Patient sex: F
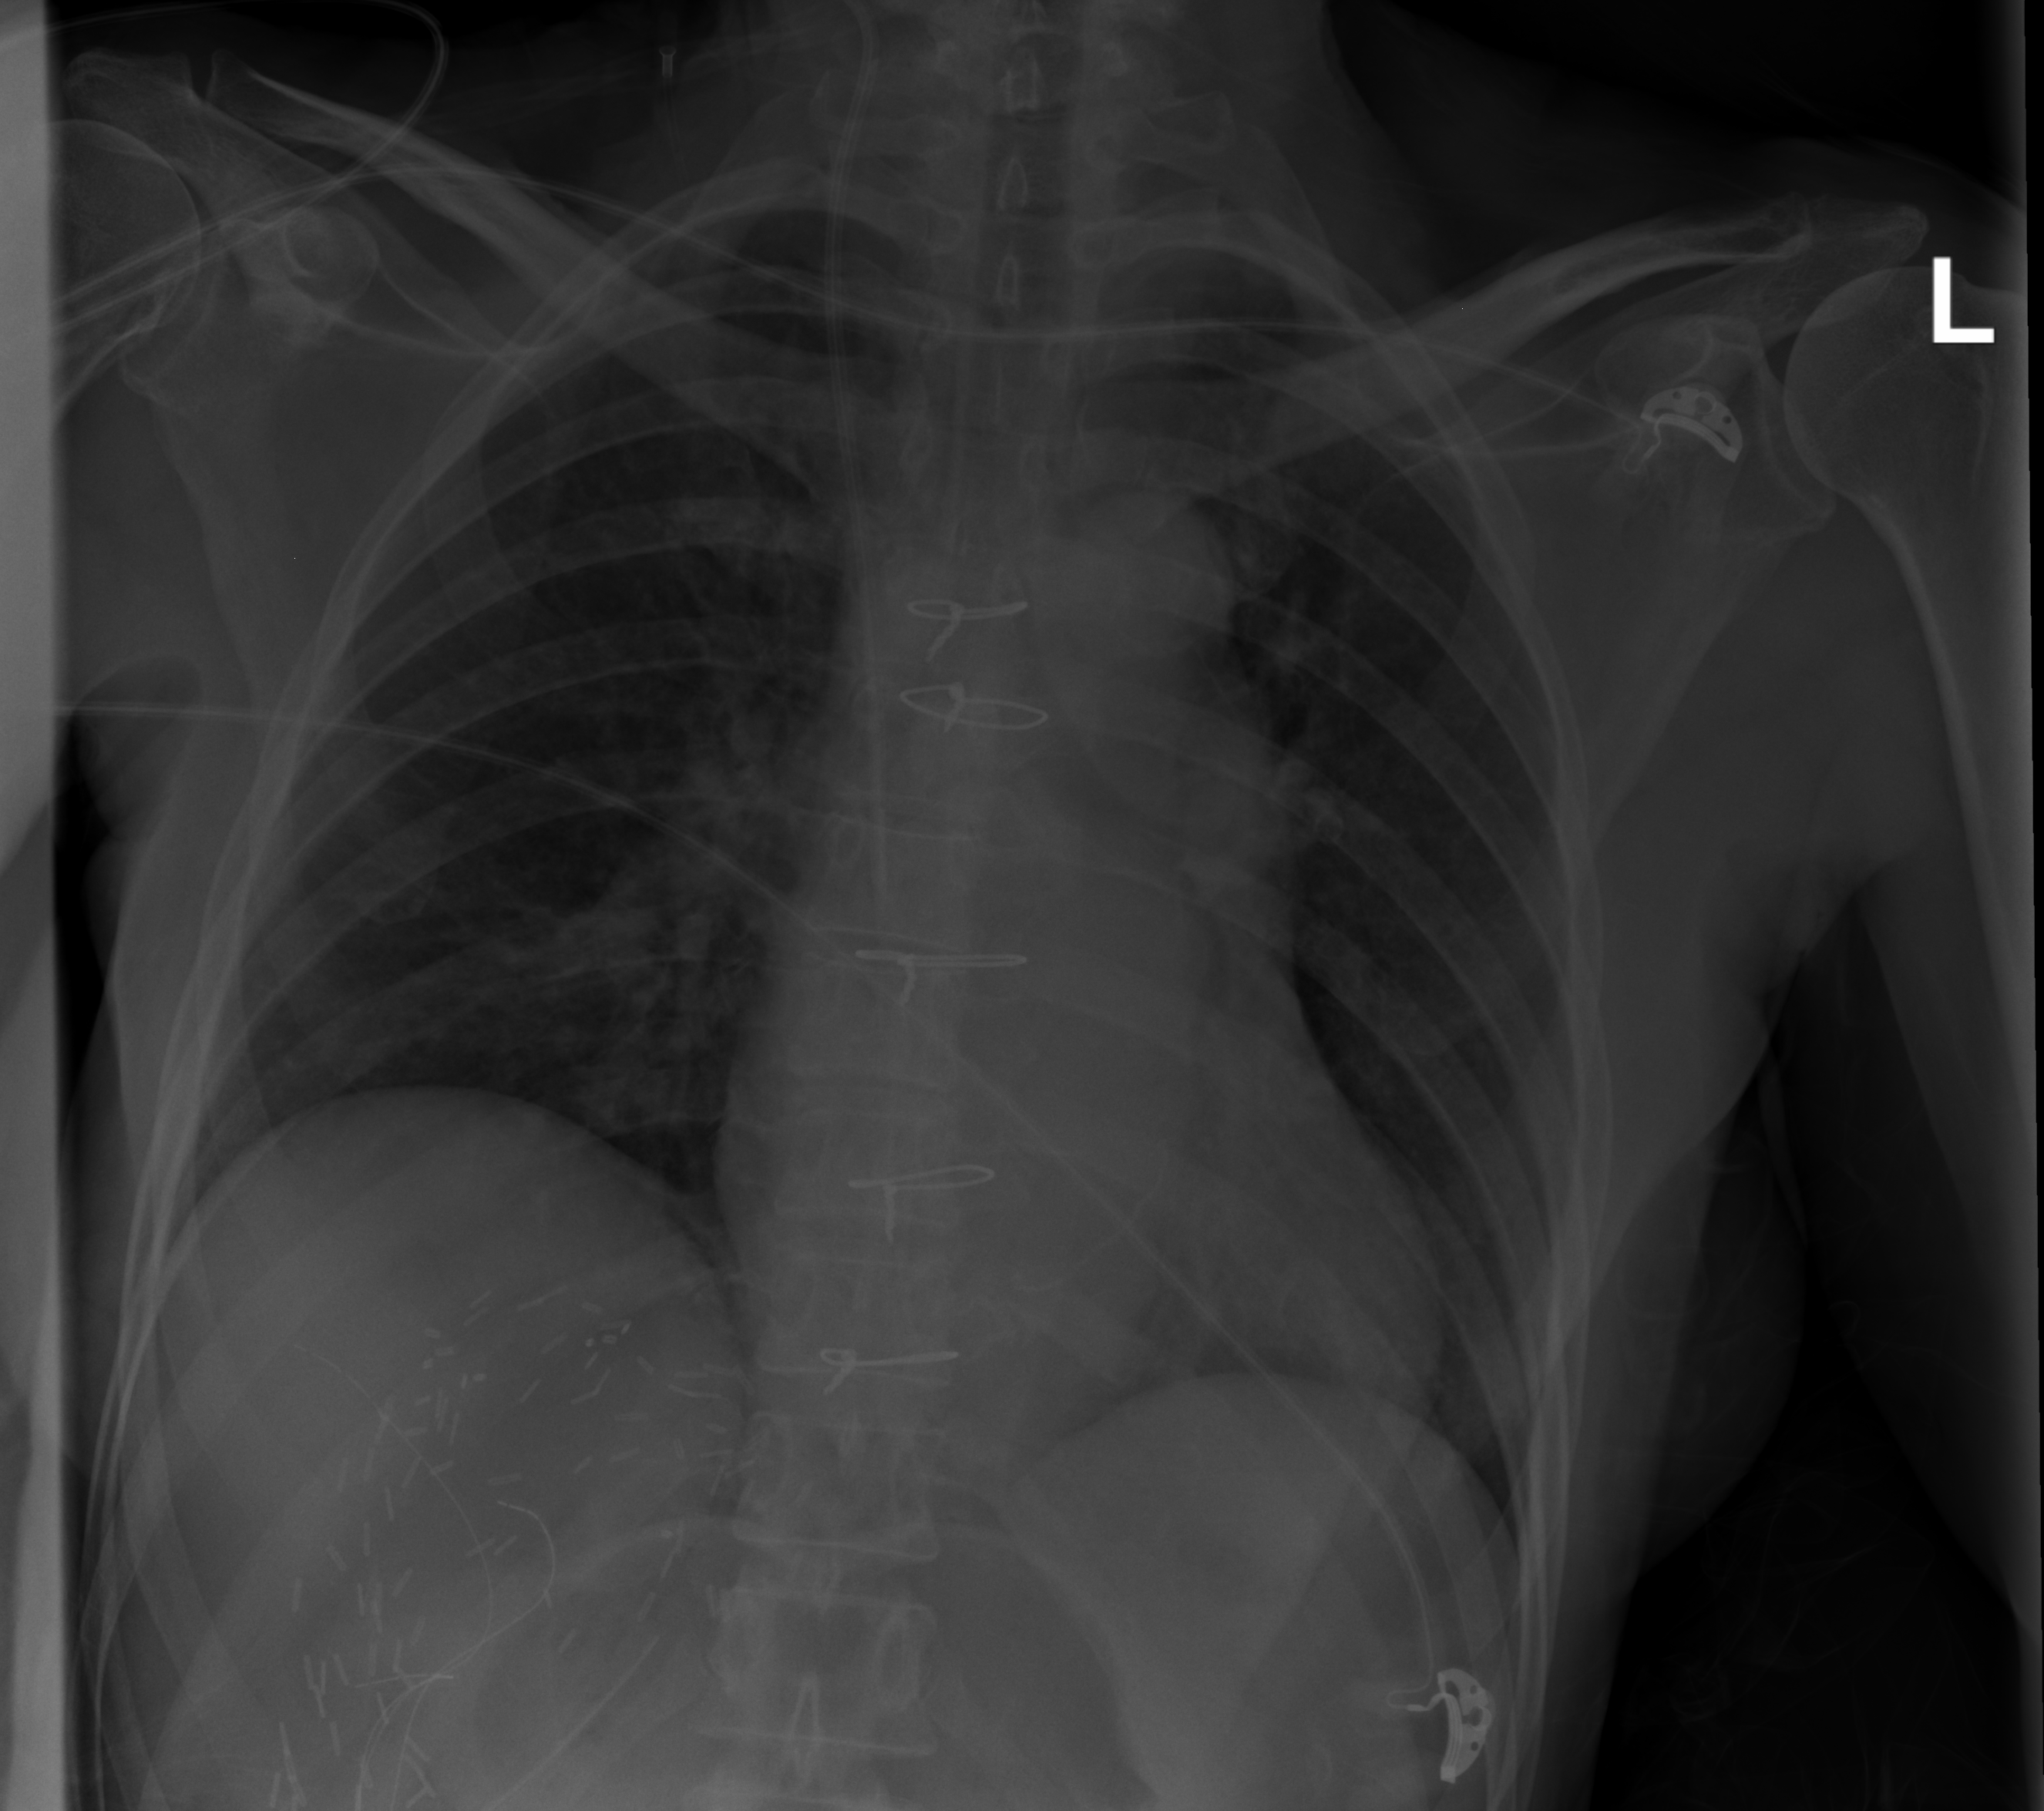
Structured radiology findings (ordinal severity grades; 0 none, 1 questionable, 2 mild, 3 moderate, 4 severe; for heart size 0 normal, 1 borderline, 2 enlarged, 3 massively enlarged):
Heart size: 0
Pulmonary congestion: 0
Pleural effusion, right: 0
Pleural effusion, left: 0
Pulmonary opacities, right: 2
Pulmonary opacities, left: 0
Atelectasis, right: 0
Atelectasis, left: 0